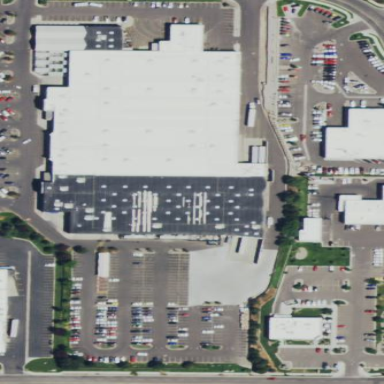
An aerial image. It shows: Supermarket located in building.